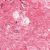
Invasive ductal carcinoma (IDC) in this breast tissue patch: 0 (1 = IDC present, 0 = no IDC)